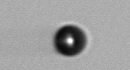
Label: bead